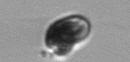
Label: flagellate